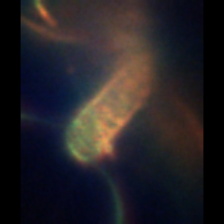
Taxon: Diatom_aggregate
Group: Diatoms